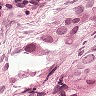
Metastatic tissue present: yes